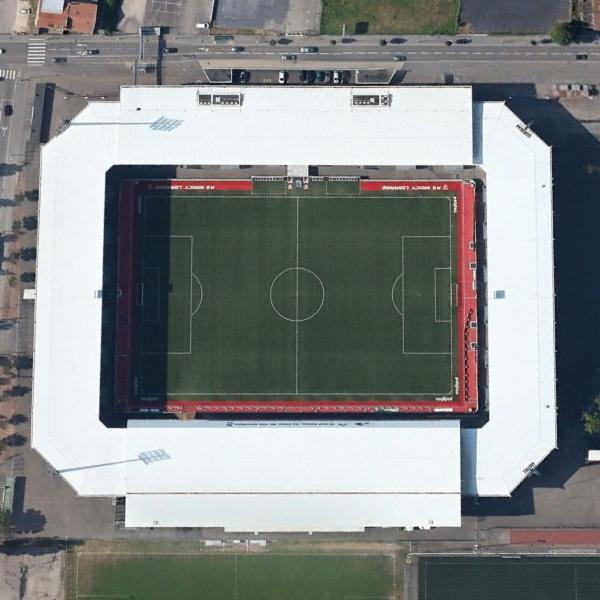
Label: Stadium